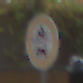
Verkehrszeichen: VerbotKraftfahrzeuge
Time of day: MorningAfternoon
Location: Outdoor (Urban)
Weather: Overcast
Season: NotSpecified
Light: Natural